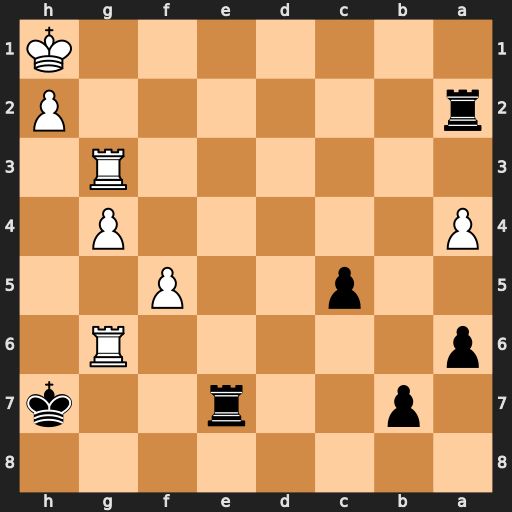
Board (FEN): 8/1p2r2k/p5R1/2p2P2/P5P1/6R1/r6P/7K
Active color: b
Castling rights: -
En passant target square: -
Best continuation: Re1+ Rg1 Rxg1+ Kxg1 c4